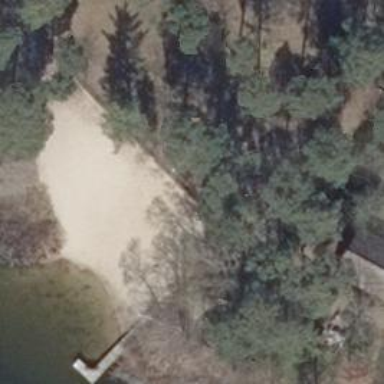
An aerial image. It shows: Sandy beach with natural surroundings.